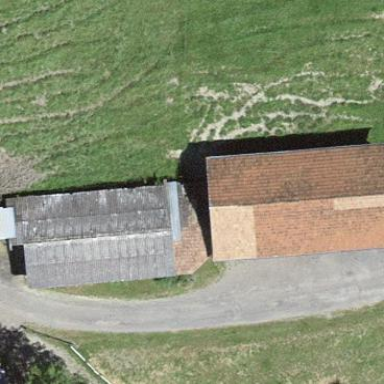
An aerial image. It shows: Shed building.